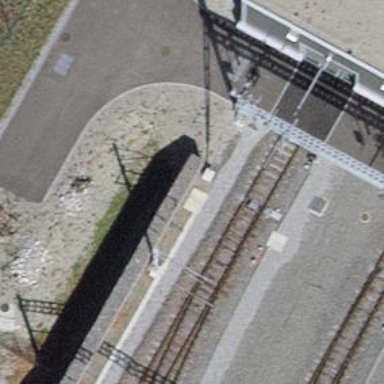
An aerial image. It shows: Single-track electrified railway service yard with contact line for trains.